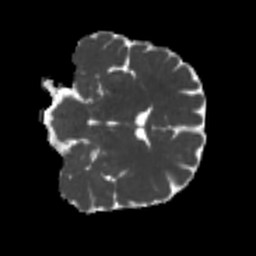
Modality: MD
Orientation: coronal
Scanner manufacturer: siemens
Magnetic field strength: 3 T
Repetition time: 4 s
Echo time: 0.0594 s